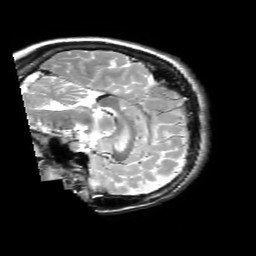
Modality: T2w
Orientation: sagittal
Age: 24
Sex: female
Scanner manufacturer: philips
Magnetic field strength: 3 T
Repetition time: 3 s
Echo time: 0.08 s